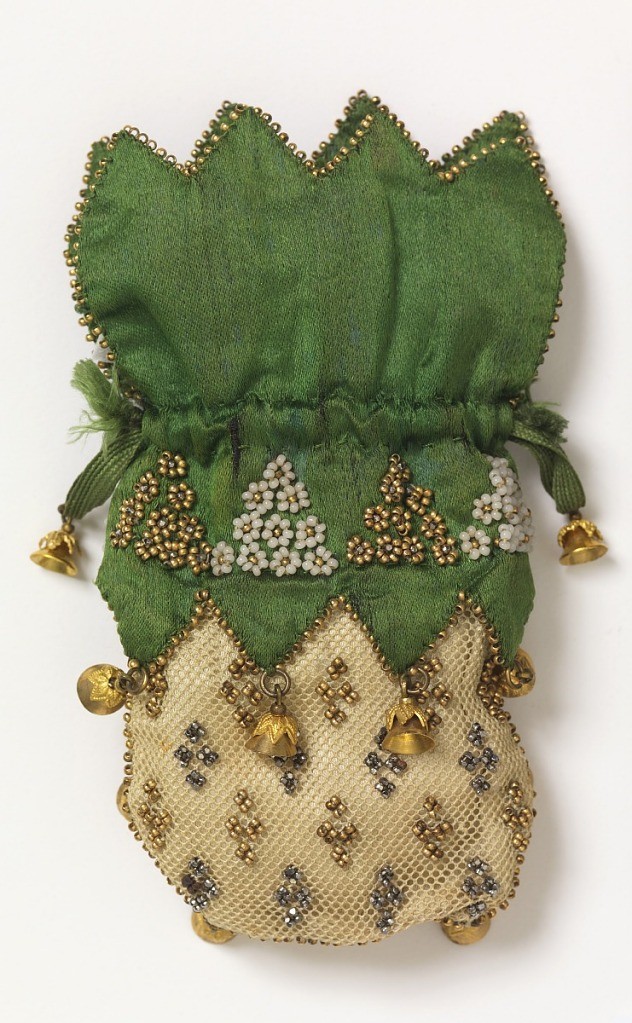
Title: Miser's purse
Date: early 19th century
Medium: silk, metal, glass beads Technique: beaded crochet
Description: White crocheted net miser's purse with cut steel and gold colored beads; top of soft green satin with scalloped edge, ornamented with triangular groups of gold and white beads. Edged with gold beads and tipped with gold bells, which hang down over net section. With a gold bell at each end of the drawstring.